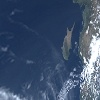
Label: water